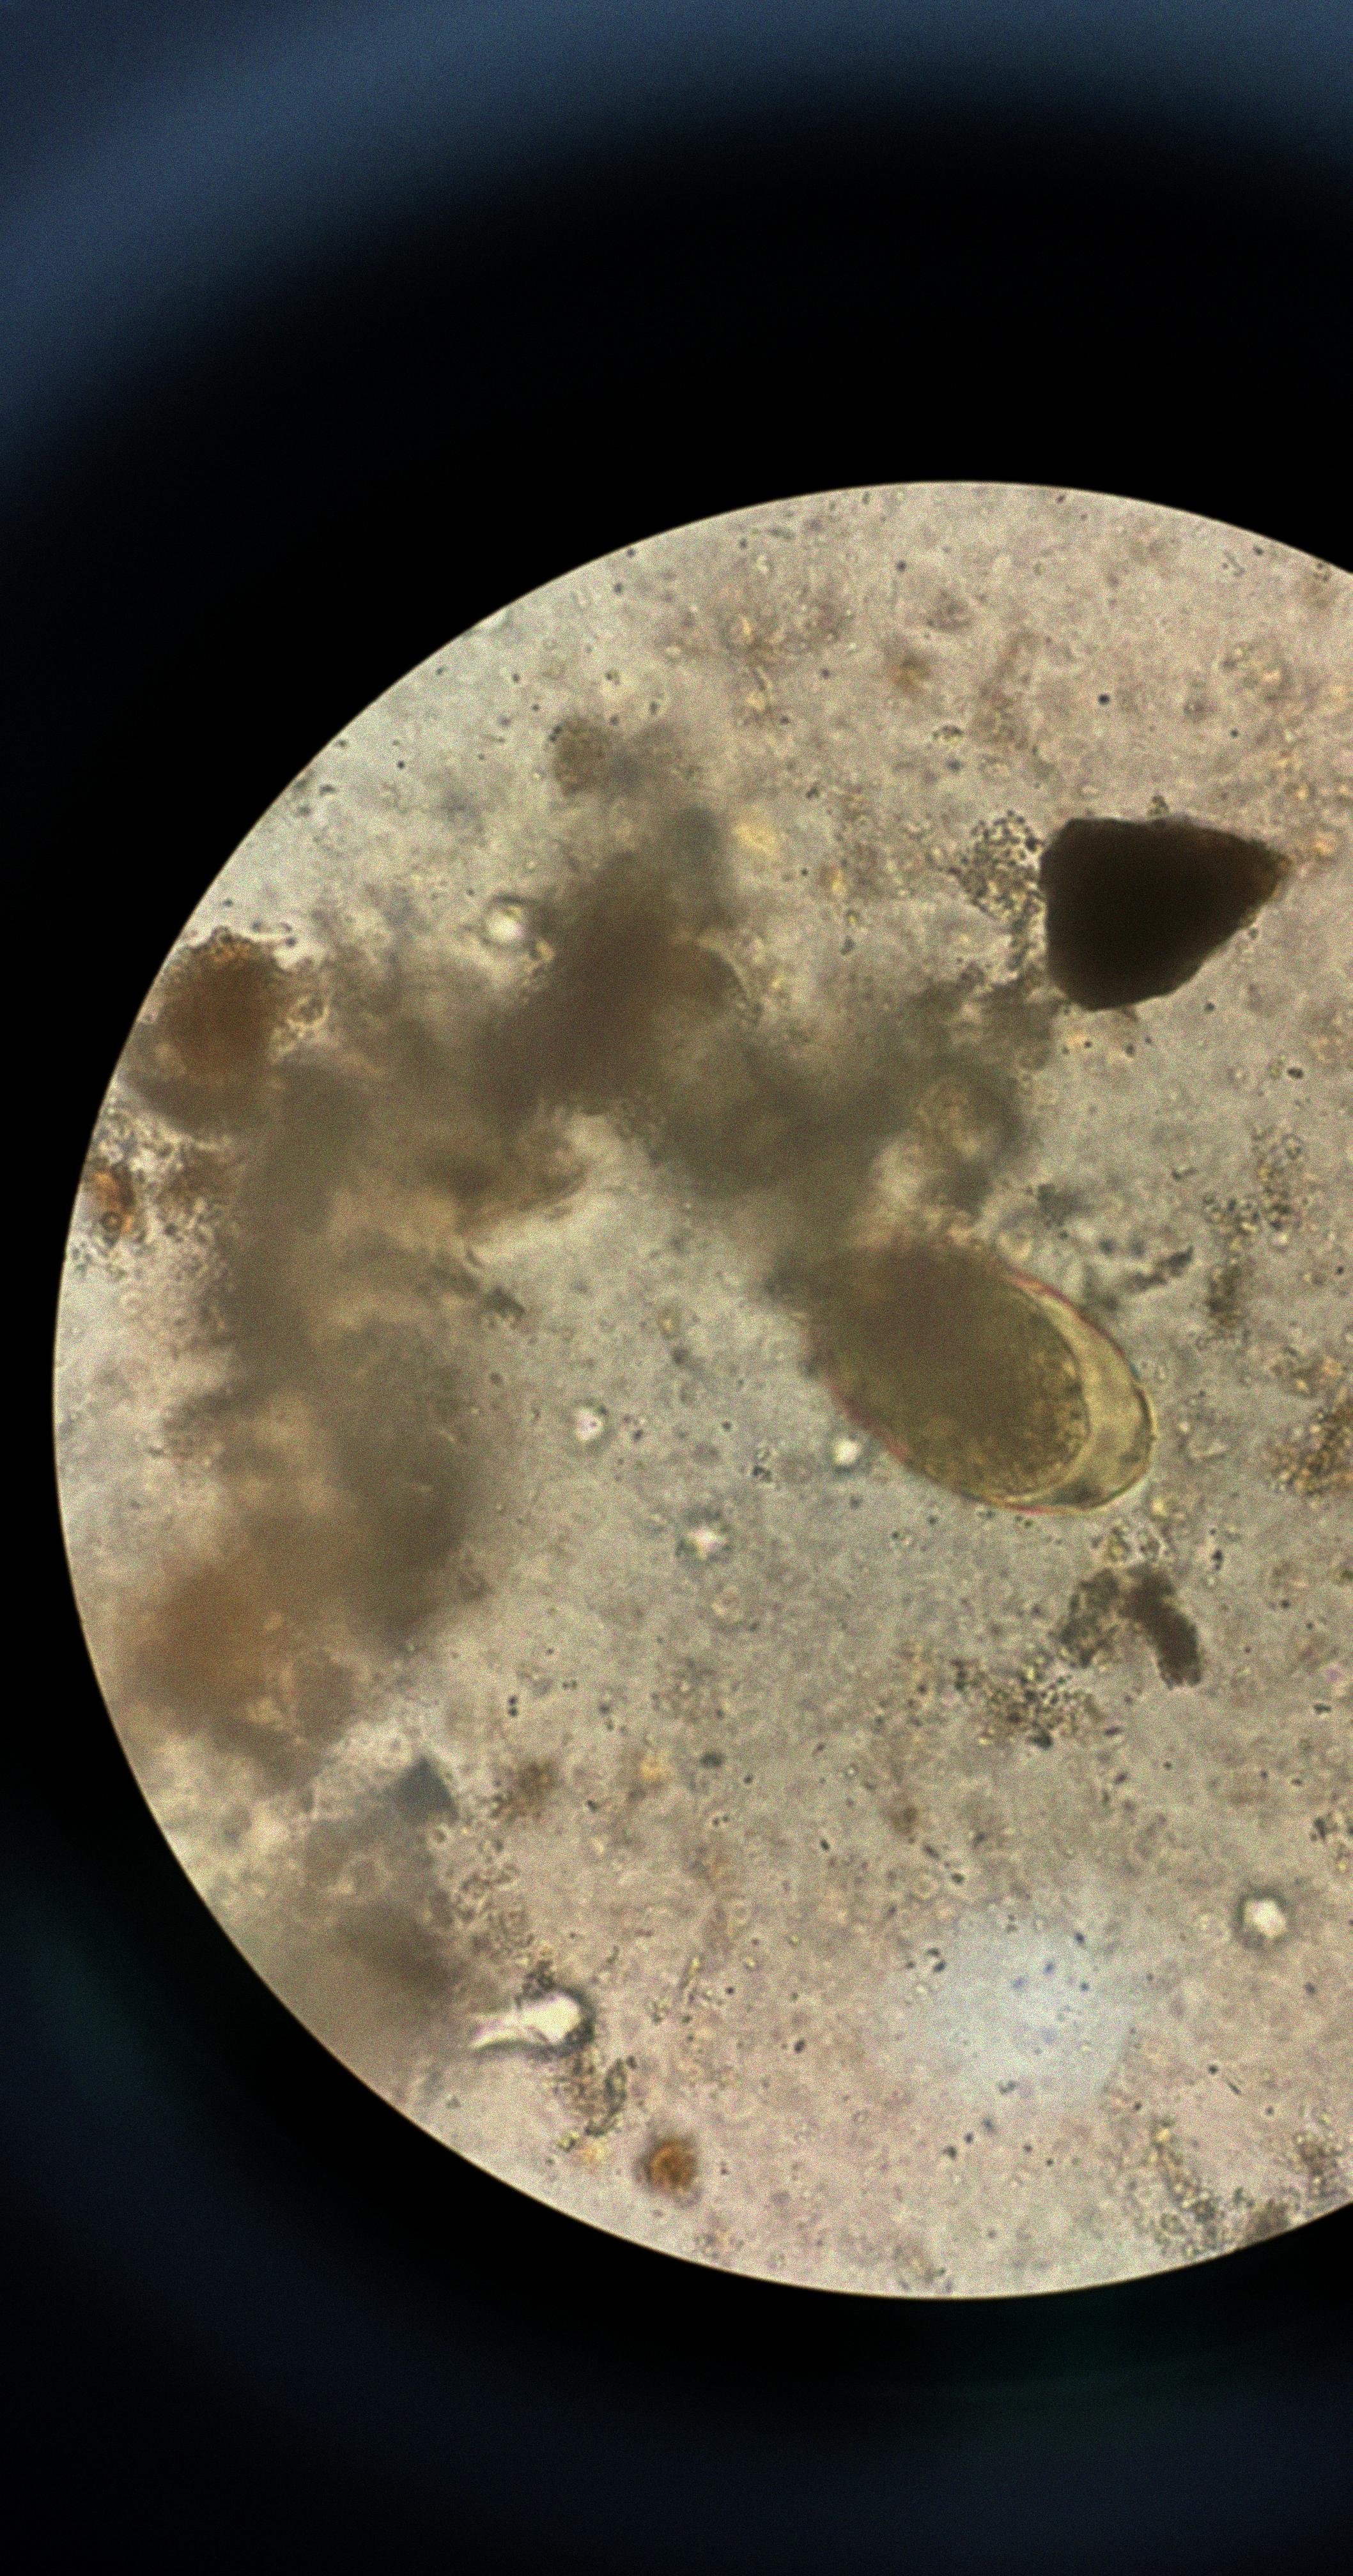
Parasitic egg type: Fasciolopsis buski